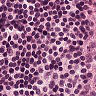
Metastatic tissue present: no